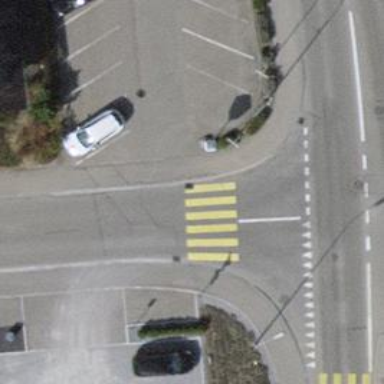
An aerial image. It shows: Uncontrolled zebra crossing on the road.